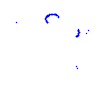
Particle: proton